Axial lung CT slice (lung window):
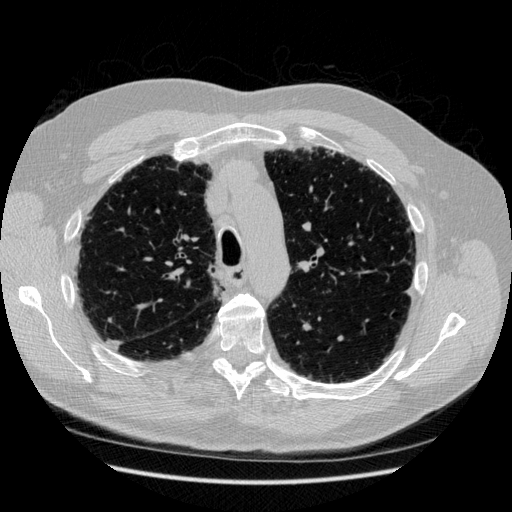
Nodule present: no